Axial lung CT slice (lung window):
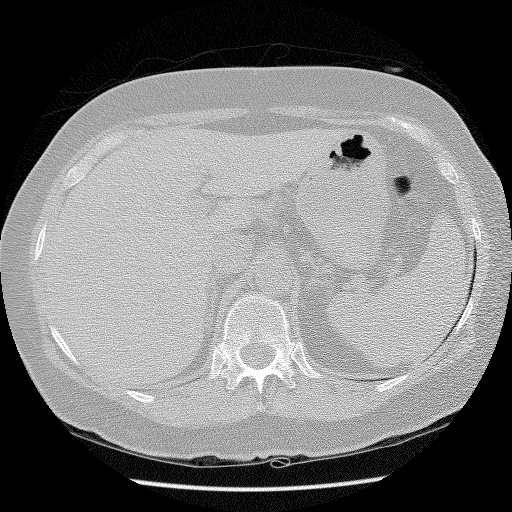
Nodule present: no